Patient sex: F
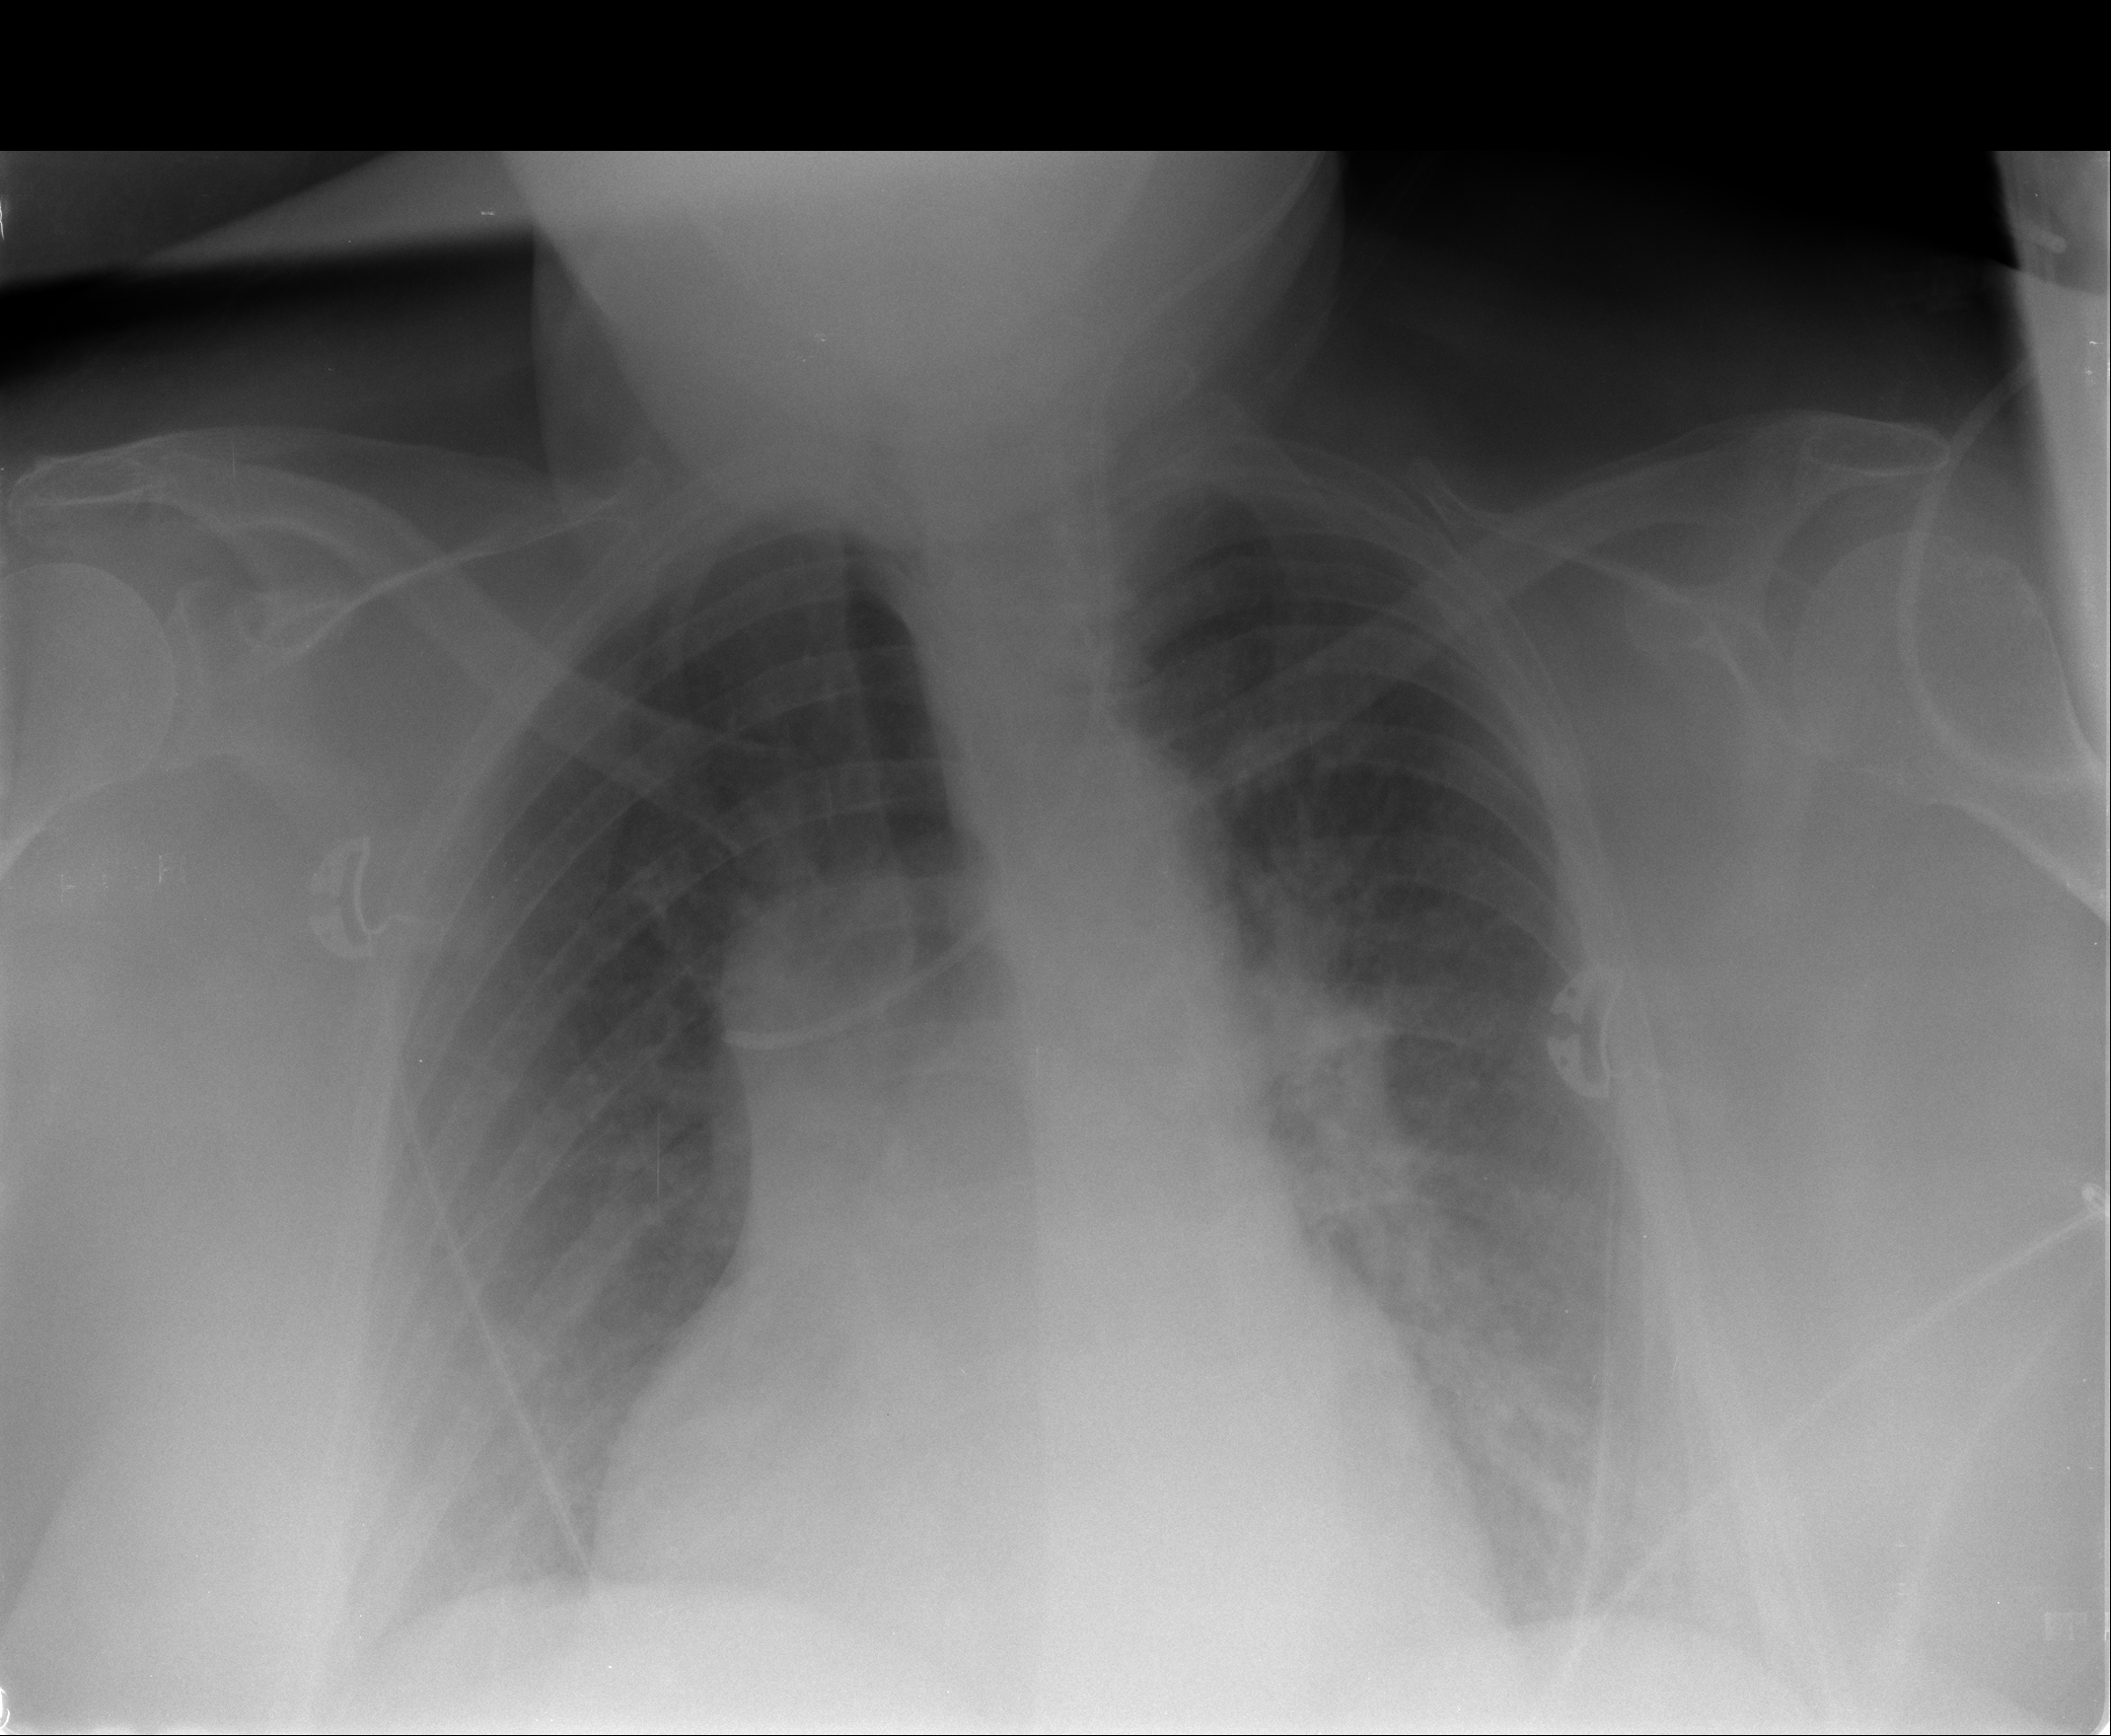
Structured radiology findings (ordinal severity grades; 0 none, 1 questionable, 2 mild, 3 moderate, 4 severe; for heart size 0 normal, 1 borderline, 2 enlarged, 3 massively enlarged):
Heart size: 2
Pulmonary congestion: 1
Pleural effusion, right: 1
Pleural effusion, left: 0
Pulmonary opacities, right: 0
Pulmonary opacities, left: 0
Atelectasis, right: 2
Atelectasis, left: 2